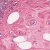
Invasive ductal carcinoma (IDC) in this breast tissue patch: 0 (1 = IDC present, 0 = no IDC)